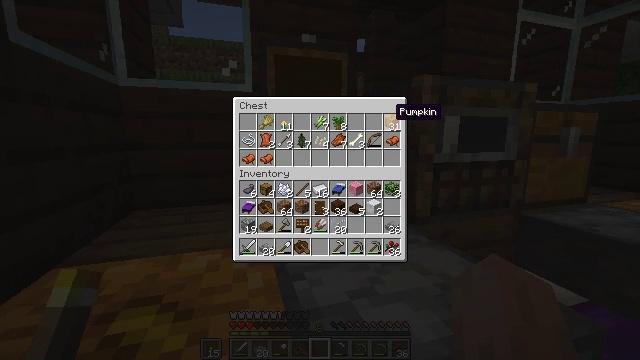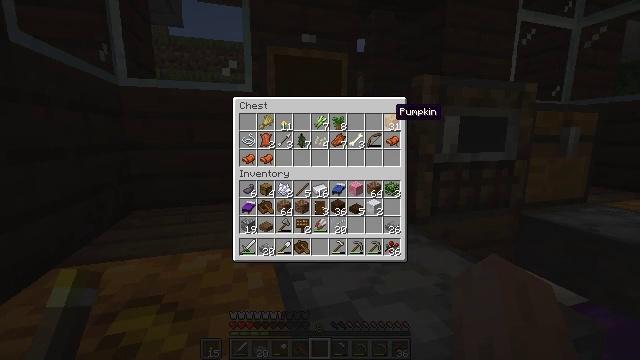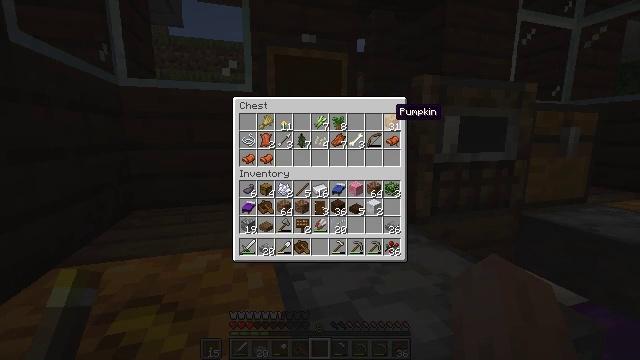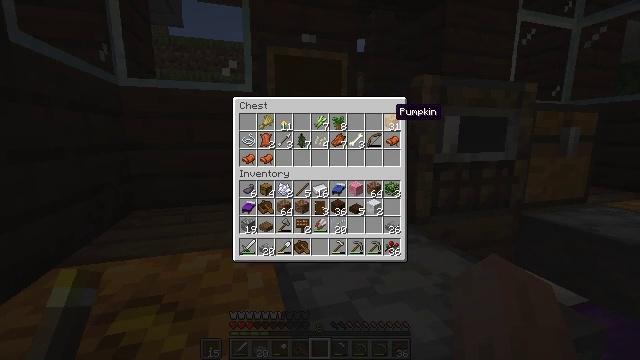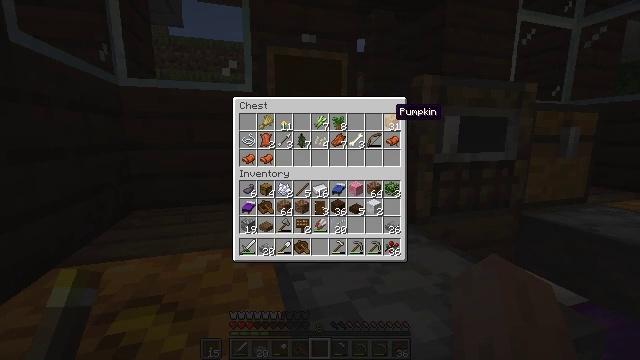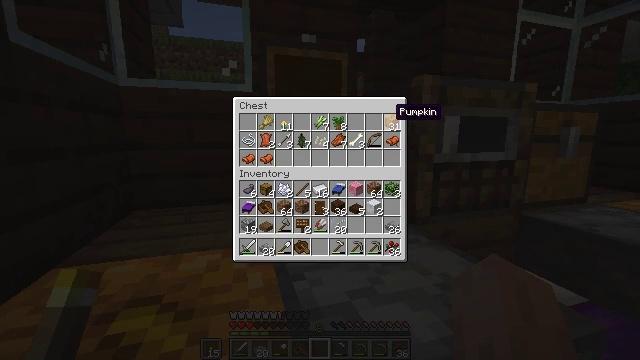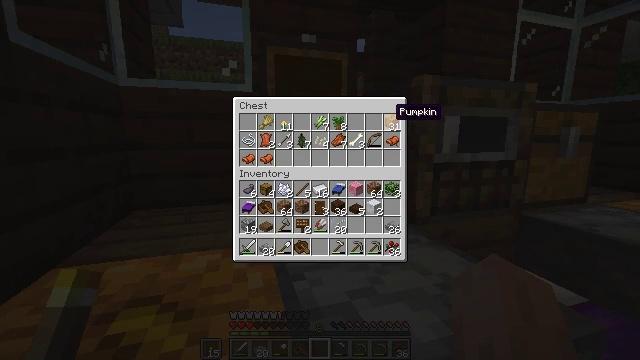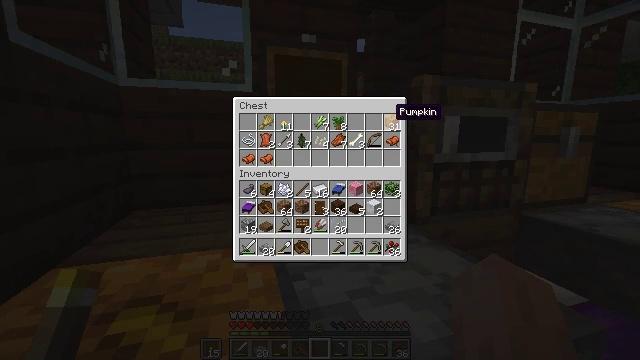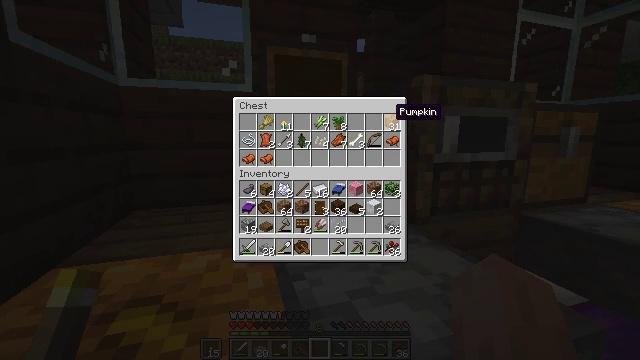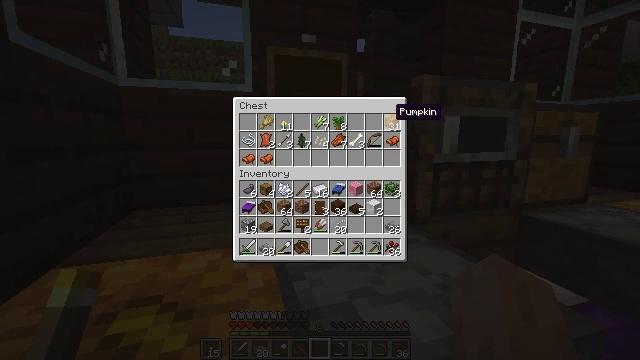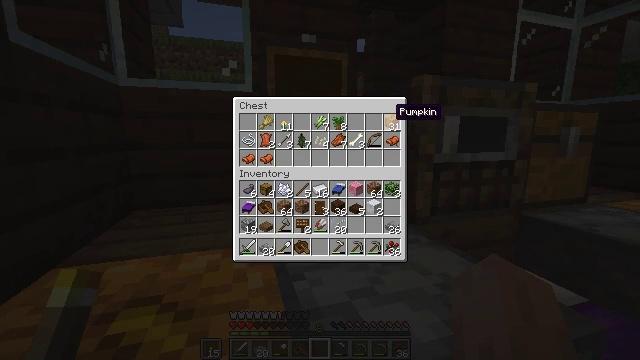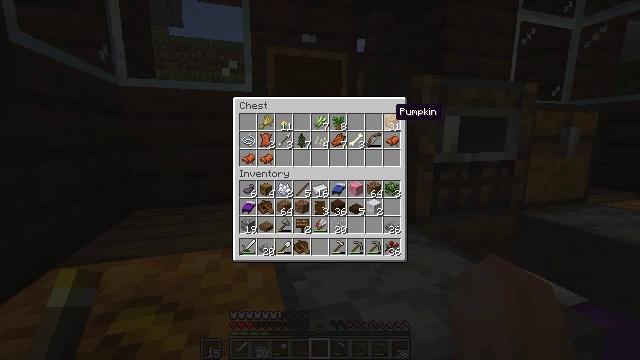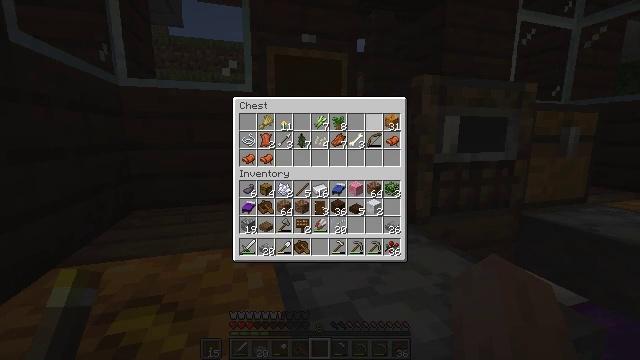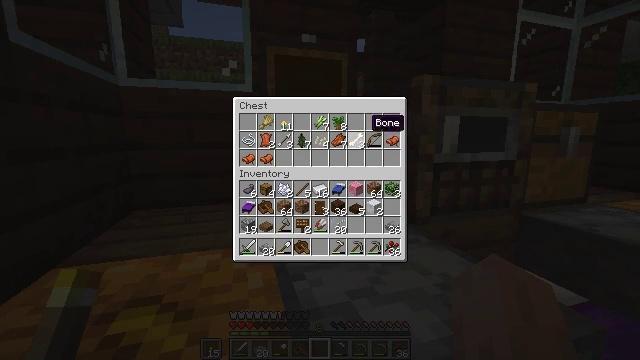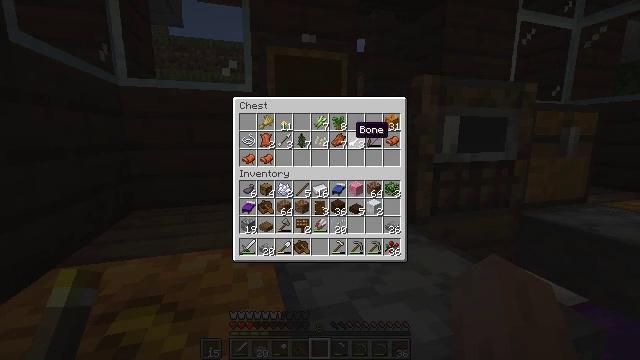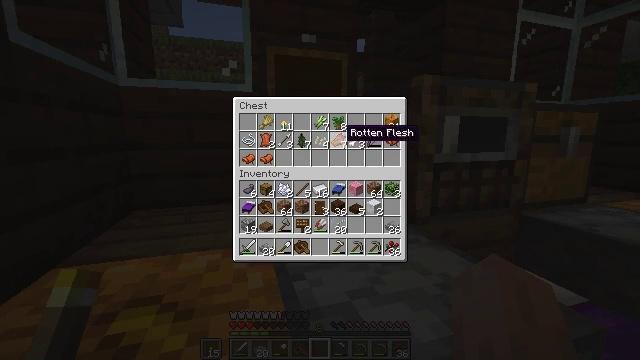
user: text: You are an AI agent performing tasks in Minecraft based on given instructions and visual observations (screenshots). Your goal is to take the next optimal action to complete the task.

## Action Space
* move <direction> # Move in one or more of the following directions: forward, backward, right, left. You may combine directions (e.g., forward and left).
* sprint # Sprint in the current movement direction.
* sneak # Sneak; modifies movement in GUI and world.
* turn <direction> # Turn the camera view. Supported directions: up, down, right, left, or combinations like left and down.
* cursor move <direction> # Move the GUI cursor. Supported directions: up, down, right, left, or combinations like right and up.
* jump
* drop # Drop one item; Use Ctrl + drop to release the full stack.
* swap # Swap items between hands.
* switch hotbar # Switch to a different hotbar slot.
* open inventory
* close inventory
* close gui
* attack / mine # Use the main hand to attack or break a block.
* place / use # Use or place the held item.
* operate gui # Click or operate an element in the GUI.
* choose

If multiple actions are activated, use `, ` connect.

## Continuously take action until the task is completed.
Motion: motion action
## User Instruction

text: Turn a pumpkin into pumpkin seeds using the crafting grid.
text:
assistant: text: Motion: sneak
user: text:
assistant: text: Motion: sneak
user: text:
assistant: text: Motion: sneak
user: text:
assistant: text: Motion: sneak
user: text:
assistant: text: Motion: sneak
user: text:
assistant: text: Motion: sneak
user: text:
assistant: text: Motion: sneak
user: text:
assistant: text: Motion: sneak
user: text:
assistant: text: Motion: sneak
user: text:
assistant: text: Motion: sneak
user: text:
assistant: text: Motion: sneak
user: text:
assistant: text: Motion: sneak, cursor move left
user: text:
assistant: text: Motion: sneak, cursor move left
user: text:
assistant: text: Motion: sneak, cursor move left
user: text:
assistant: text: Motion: sneak, cursor move left
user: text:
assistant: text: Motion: sneak
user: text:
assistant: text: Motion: sneak
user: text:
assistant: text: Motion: sneak
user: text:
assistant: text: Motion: sneak
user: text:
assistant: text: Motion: sneak
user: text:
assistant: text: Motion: sneak, cursor move right
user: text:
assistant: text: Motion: sneak, cursor move right and up
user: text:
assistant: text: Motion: sneak, cursor move right
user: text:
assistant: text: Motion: sneak
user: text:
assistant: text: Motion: sneak
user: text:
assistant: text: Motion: sneak
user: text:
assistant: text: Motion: sneak
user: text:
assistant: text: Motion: sneak
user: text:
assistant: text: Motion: no_op
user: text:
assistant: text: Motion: no_op